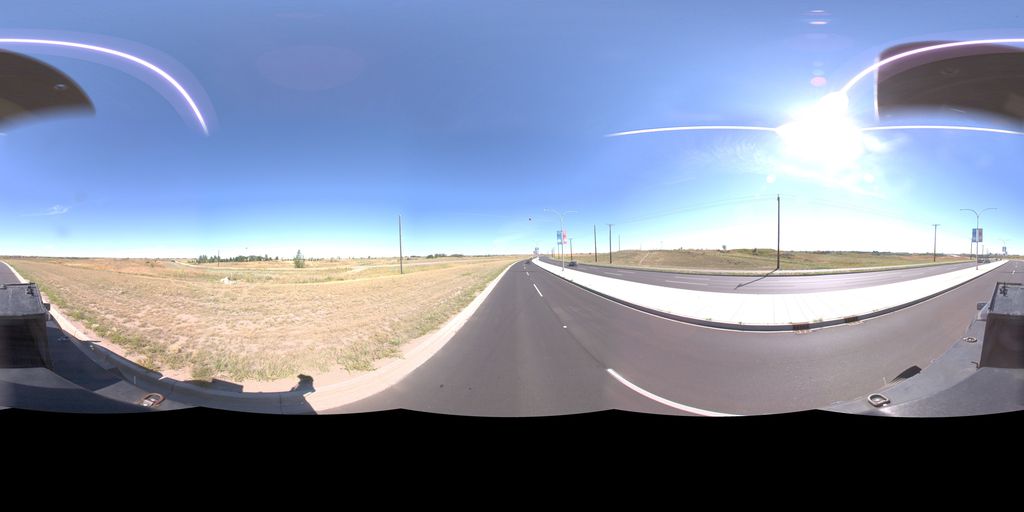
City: saskatoon